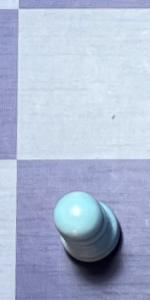
Label: Pawn_White